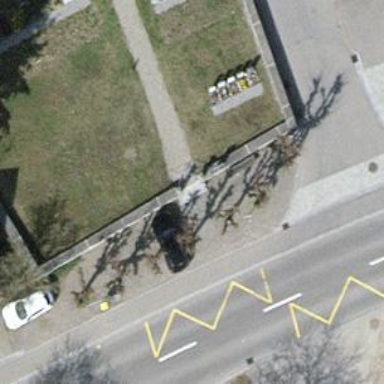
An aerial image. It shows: Bench for seating.